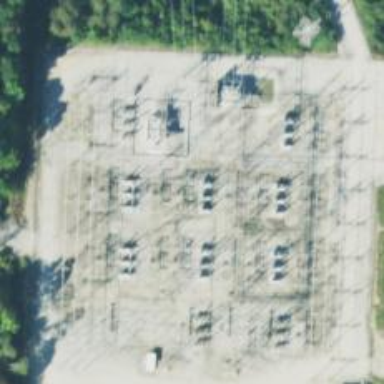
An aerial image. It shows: Switch used for power control.